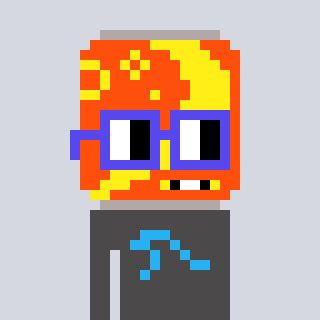
a pixel art character with square blue glasses, a pop-shaped head and a grayscale-colored body on a cool background